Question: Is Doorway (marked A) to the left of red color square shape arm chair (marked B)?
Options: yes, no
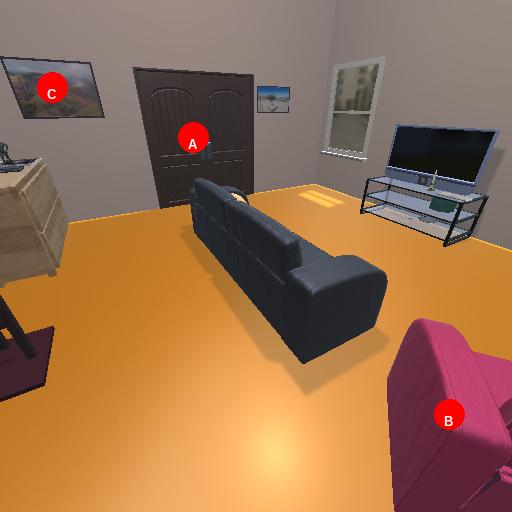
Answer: yes